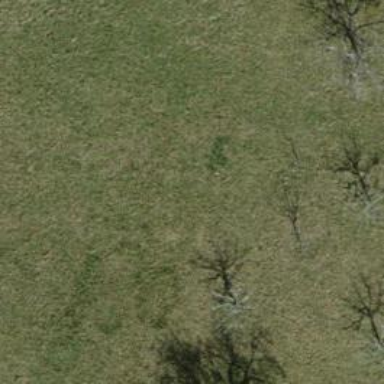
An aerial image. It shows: Row of trees in natural setting.